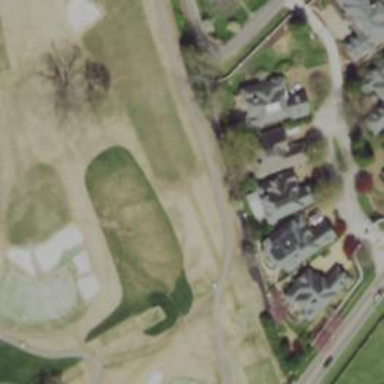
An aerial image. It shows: View of golf hole.